Question: I was trying to mimic a view like the iOS 7 "Shortcut".

I used a UITableViewController with static cells, 1 section and 2 rows. For the text "Create a shortcut that ...", I tried UILabel as well as the section footer. The problem with footer was that I could not figure out a way to wrap the long text to multiple lines. So I am curious about what's the "standard" or preferred way to implement the text under sections? Thanks!
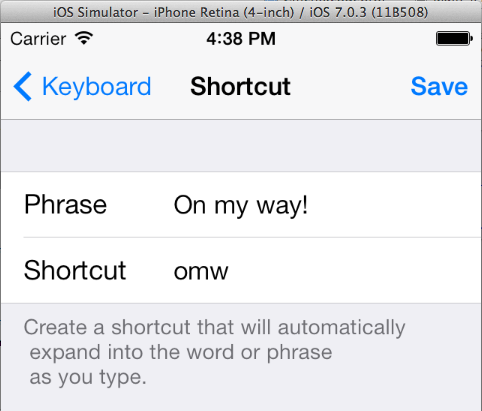
Answer: If you select the Table View Section in the storyboard and enter your text in the 'Footer' it will automatically wrap.

If you want more control over the font you can set a custom footer view using -[UITableViewDelegate tableView:viewForFooterInSection:]